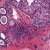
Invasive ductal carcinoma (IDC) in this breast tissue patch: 0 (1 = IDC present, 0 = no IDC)